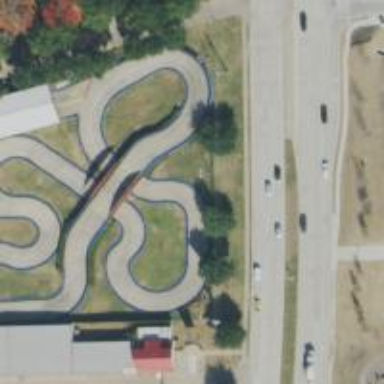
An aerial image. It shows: Karting raceway bridge.